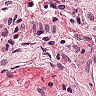
Metastatic tissue present: no